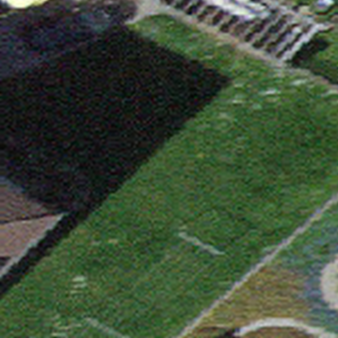
Label: other